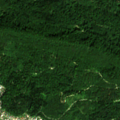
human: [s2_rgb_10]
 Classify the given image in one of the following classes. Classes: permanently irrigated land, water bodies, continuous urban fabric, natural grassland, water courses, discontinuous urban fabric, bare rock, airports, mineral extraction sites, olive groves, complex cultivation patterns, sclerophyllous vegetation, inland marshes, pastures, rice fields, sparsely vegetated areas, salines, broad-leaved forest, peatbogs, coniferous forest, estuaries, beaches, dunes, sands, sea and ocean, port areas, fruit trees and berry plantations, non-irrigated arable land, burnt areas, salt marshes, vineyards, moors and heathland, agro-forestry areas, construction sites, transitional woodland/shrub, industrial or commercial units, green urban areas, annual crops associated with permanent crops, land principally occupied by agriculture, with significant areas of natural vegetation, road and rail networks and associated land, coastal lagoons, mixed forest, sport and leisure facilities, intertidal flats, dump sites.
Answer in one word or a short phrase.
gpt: discontinuous urban fabric, broad-leaved forest, mixed forest, transitional woodland/shrub